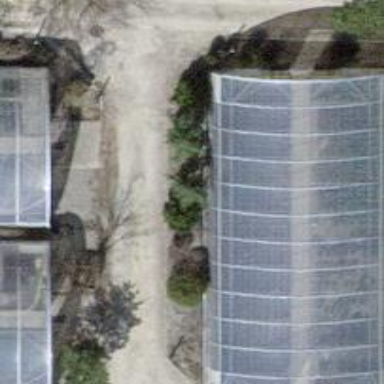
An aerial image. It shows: Greenhouse.